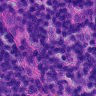
Metastatic tissue present: no